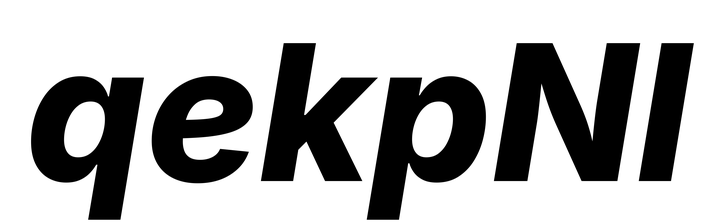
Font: Inter-Italic_ExtraBold_Italic